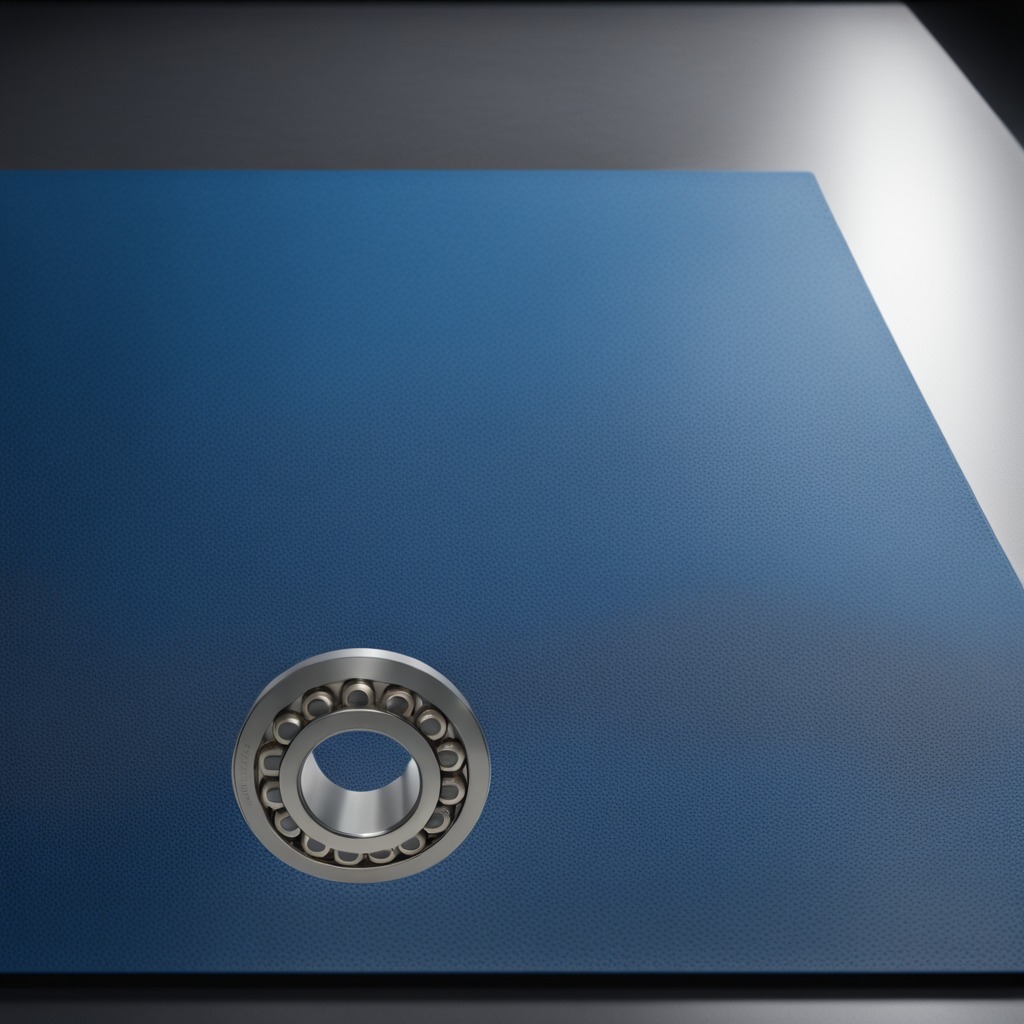
A metal ball bearing lying on the granite tabletop